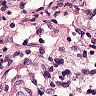
Metastatic tissue present: no